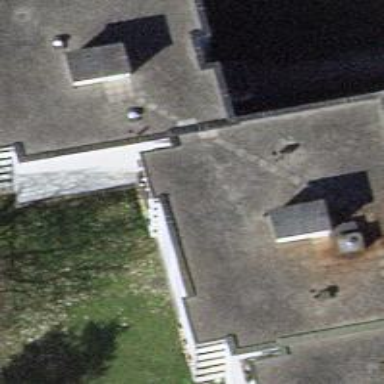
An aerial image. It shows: Building with flat roof.